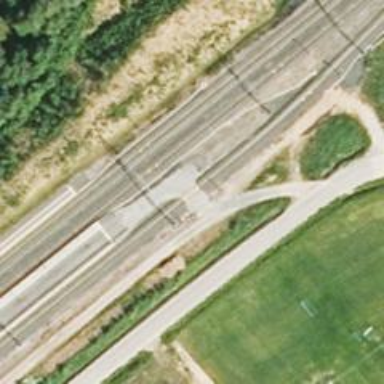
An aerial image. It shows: Level crossing with saltire marking.